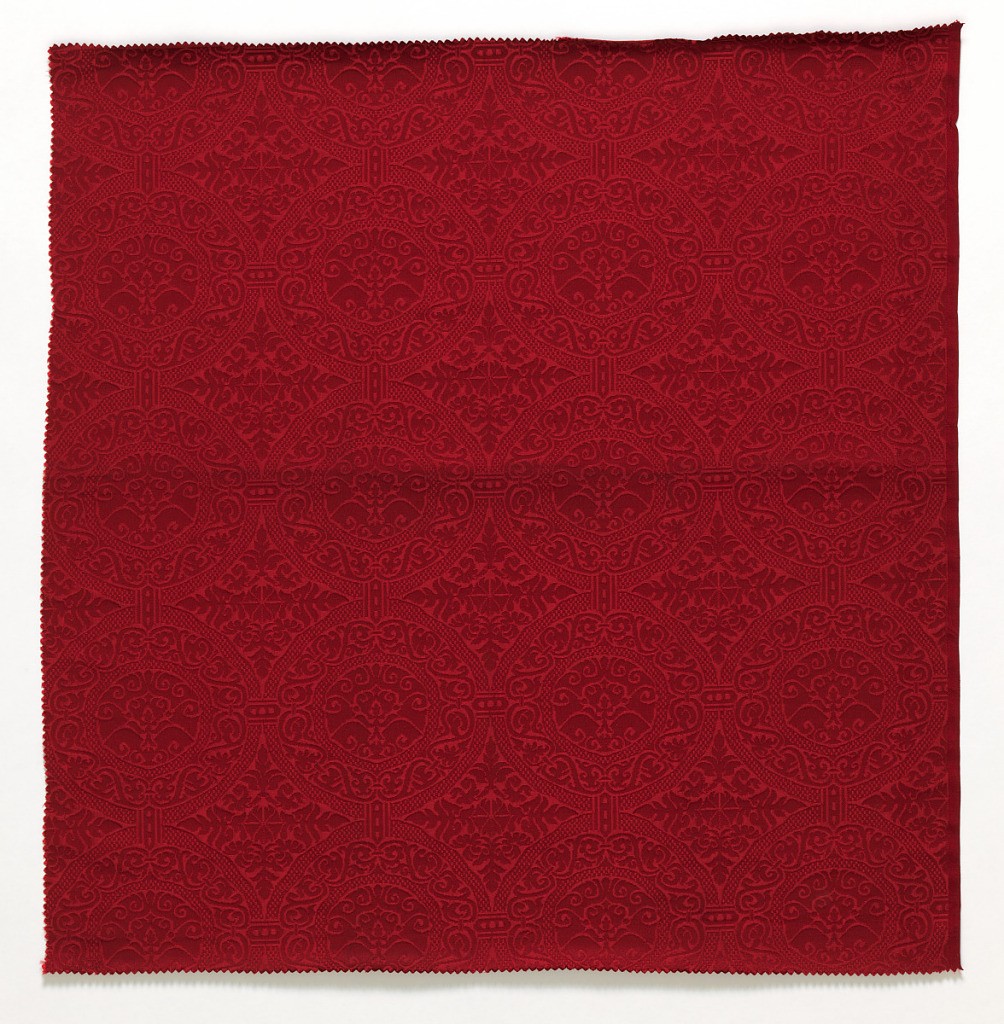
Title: Textile
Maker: Cheney Brothers, South Manchester, Connecticut, USA
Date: ca. 1915
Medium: silk Technique: compound satin weave
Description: Dark red reproduction textile inspired by a sixteenth century example in the Cooper Union Museum collection. Design has straight rows of circles connected by notched bars. Each circle has two concentric rings of small checkerboard patterning and is filled with scrolling lines. Between circles are diamond shapes with palmettes and vine patterning.